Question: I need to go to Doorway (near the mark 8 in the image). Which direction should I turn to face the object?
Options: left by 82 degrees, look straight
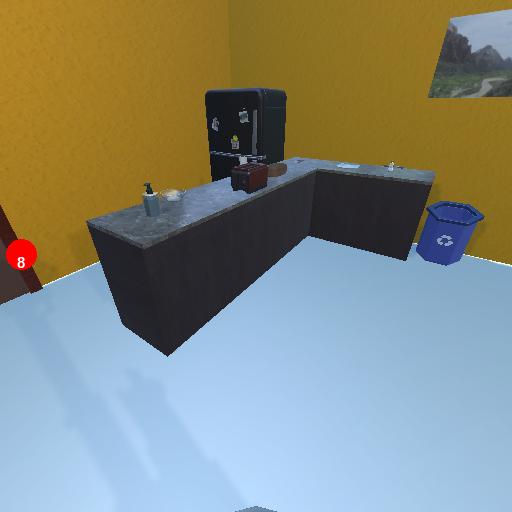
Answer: left by 82 degrees